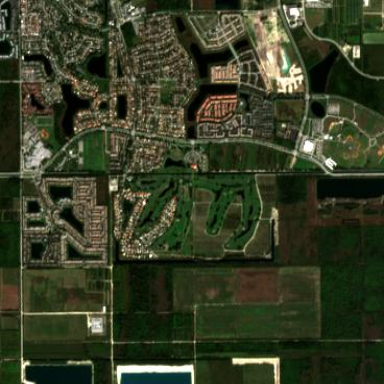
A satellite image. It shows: Golf course surrounded by greenery.